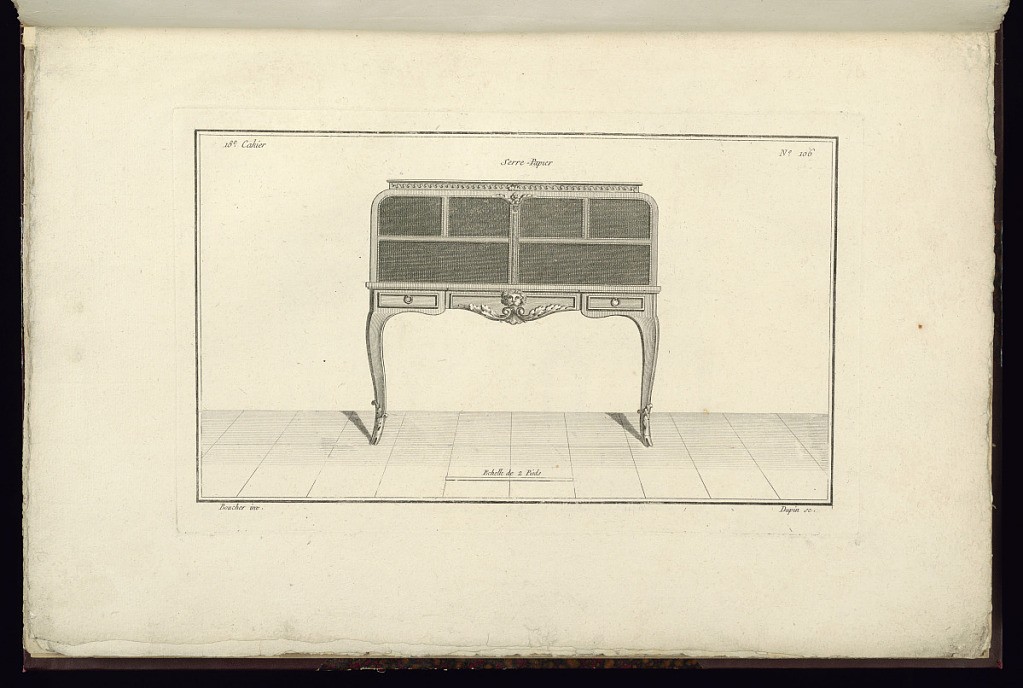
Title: Serre-Papier
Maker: Juste-François Boucher, French, 1736 – 1782
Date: ca. 1775
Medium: Engraving on off white laid paper
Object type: Print
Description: Design for a desk for storing papers. The piece of furniture is decorated with ornament motifs incluing wave pattern, rosettes,a lion head and acanthus leaves. The plate is signed.